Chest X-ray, AP view. Patient: 27 years old, sex M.
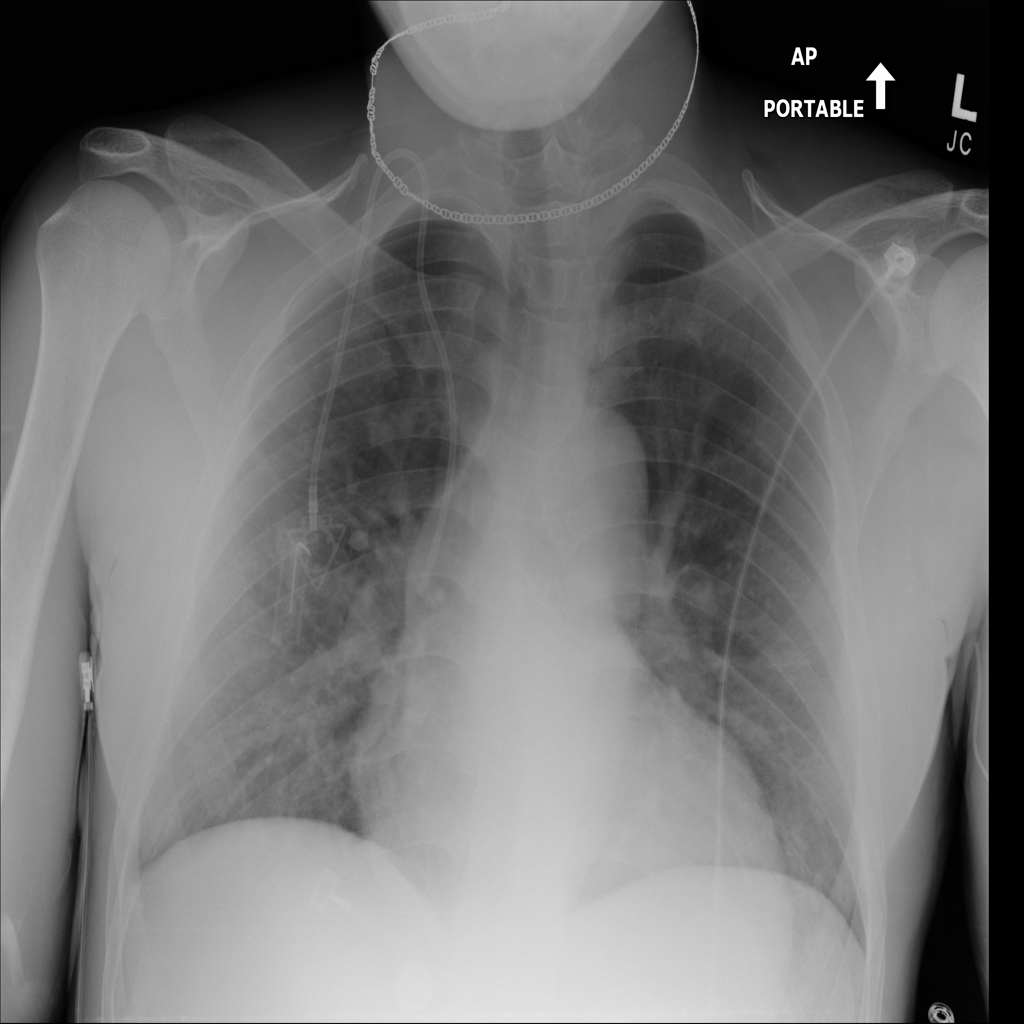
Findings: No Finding